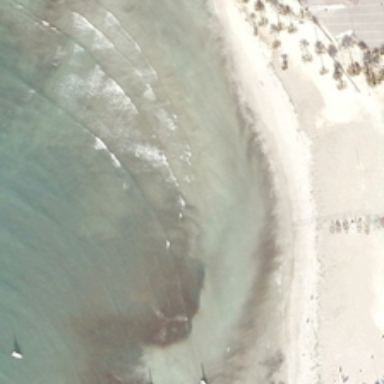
The sea beat the white spray on the beach .